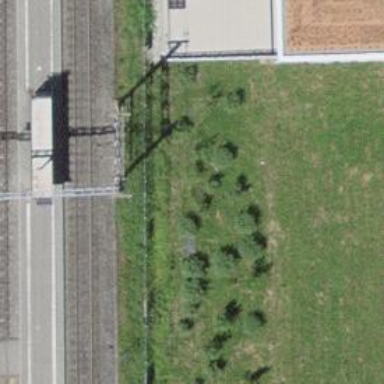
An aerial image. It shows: Shrub in its natural environment.